Question: Here's the situation: on a certain page within SharePoint, a user clicks a button in a webpart to create a report based on data in SharePoint. This report is an Excel document that is created through C# code. When the report is created, it will be uploaded to SharePoint. When the upload is done, the file will be automatically opened for the user so the file can be saved locally or printed or some other action.
Here's a version of how my code works:
'''
//Prepare the data in a table
//Normally there are multiple rows and columns here
var fileName = "Report.xlsx";
var table = new System.Web.UI.WebControls.Table();
table.Rows.Add(new TableRow());
table.Rows[0].Cells.Add(new TableCell());
table.Rows[0].Cells[0].Text = "Some cell value";
CreateWorkbook("My Report", fileName, table);
private void CreateWorkbook(string name, string fileName, Table table)
{
using (var doc = SpreadsheetDocument.Create(_tempfolder + fileName, SpreadsheetDocumentType.Workbook))
{
var sheetData = new SheetData();
var excelRow = new Row { RowIndex = 1 };
sheetData .AppendChild(excelRow);
//Normally there's a loop here going over all the rows and columns
var tableCellValue = table.Rows[0].Cells[0].Text;
var excelCell = CreateTextCell("A", 1, tableCellValue);
excelRow.AppendChild(excelCell);
doc.AddWorkbookPart().AddNewPart<WorksheetPart>().Worksheet = new Worksheet(sheetData);
doc.WorkbookPart.Workbook = new Workbook(
new Sheets(
new Sheet
{
Id = doc.WorkbookPart.GetIdOfPart(doc.WorkbookPart.WorksheetParts.First()),
SheetId = 1,
Name = name
}));
doc.WorkbookPart.Workbook.Save();
doc.Close();
//Upload the file to SharePoint
//Omitted as this is not the issue here
}
}
private static Cell CreateTextCell(string col, int row, string cellValue)
{
var cell = new Cell { DataType = new EnumValue<CellValues>(CellValues.InlineString), CellReference = col + row };
var inlineString = new InlineString();
var text = new Text { Text = value };
inlineString.Append(l_objText);
cell.Append(inlineString);
return cell;
}
'''
Everything in the code works fine and the Excel-file is succesfully created and uploaded and after all this Excel opens up and then I get following message:

>
When I click Yes, Excel magically repairs and opens the content and everything is shown as normal. But where does this error come from? I have looked on the internet for this problem and in almost all the cases the source of this problem are macros, formulas and other exotic Excel-stuff. But in this case, only one cell is added with just a string-value.
Does anyone know how to solve this issue?
Opening the file in Notepad is not a solution as this gives output like this:
> PK ©️QiAU9
1A A xl/workbook.xml C/ ( i 1/2'I-%&/mE{JoJxat!EUR'$O@iA^Iae'iiG#)"_OwcU 1/2EZu3 3/4,U!e<"5os*ieNY"Itz/2f\o%}w^O"!
The error "sneaks" into the file upon creation. When I create the file I save it in a temporary folder and from there I upload the file to SharePoint. Both the temp-file and the SharePoint-file contain the error, so the error must occur upon creation of the file. How is it possible that even adding a single text value to one single cell creates a corrupted document?
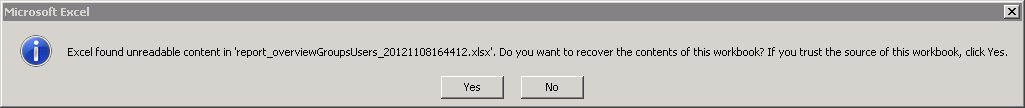
Answer: Thanks to <URL>